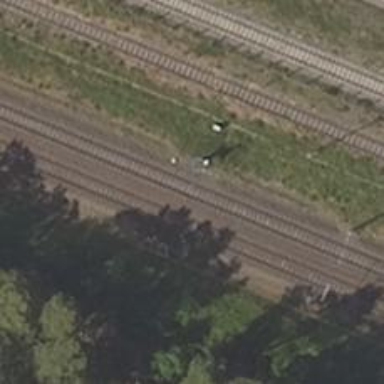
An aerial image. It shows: Railway signal.